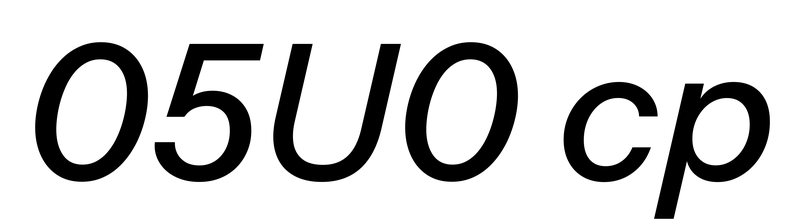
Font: InstrumentSans-Italic_Medium_Italic